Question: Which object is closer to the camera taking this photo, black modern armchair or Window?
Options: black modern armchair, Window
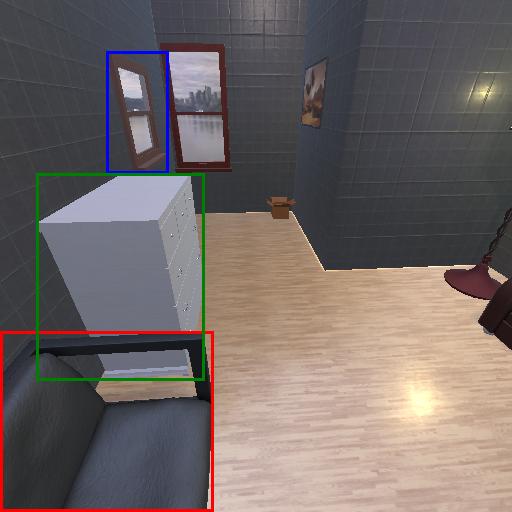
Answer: black modern armchair